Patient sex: M
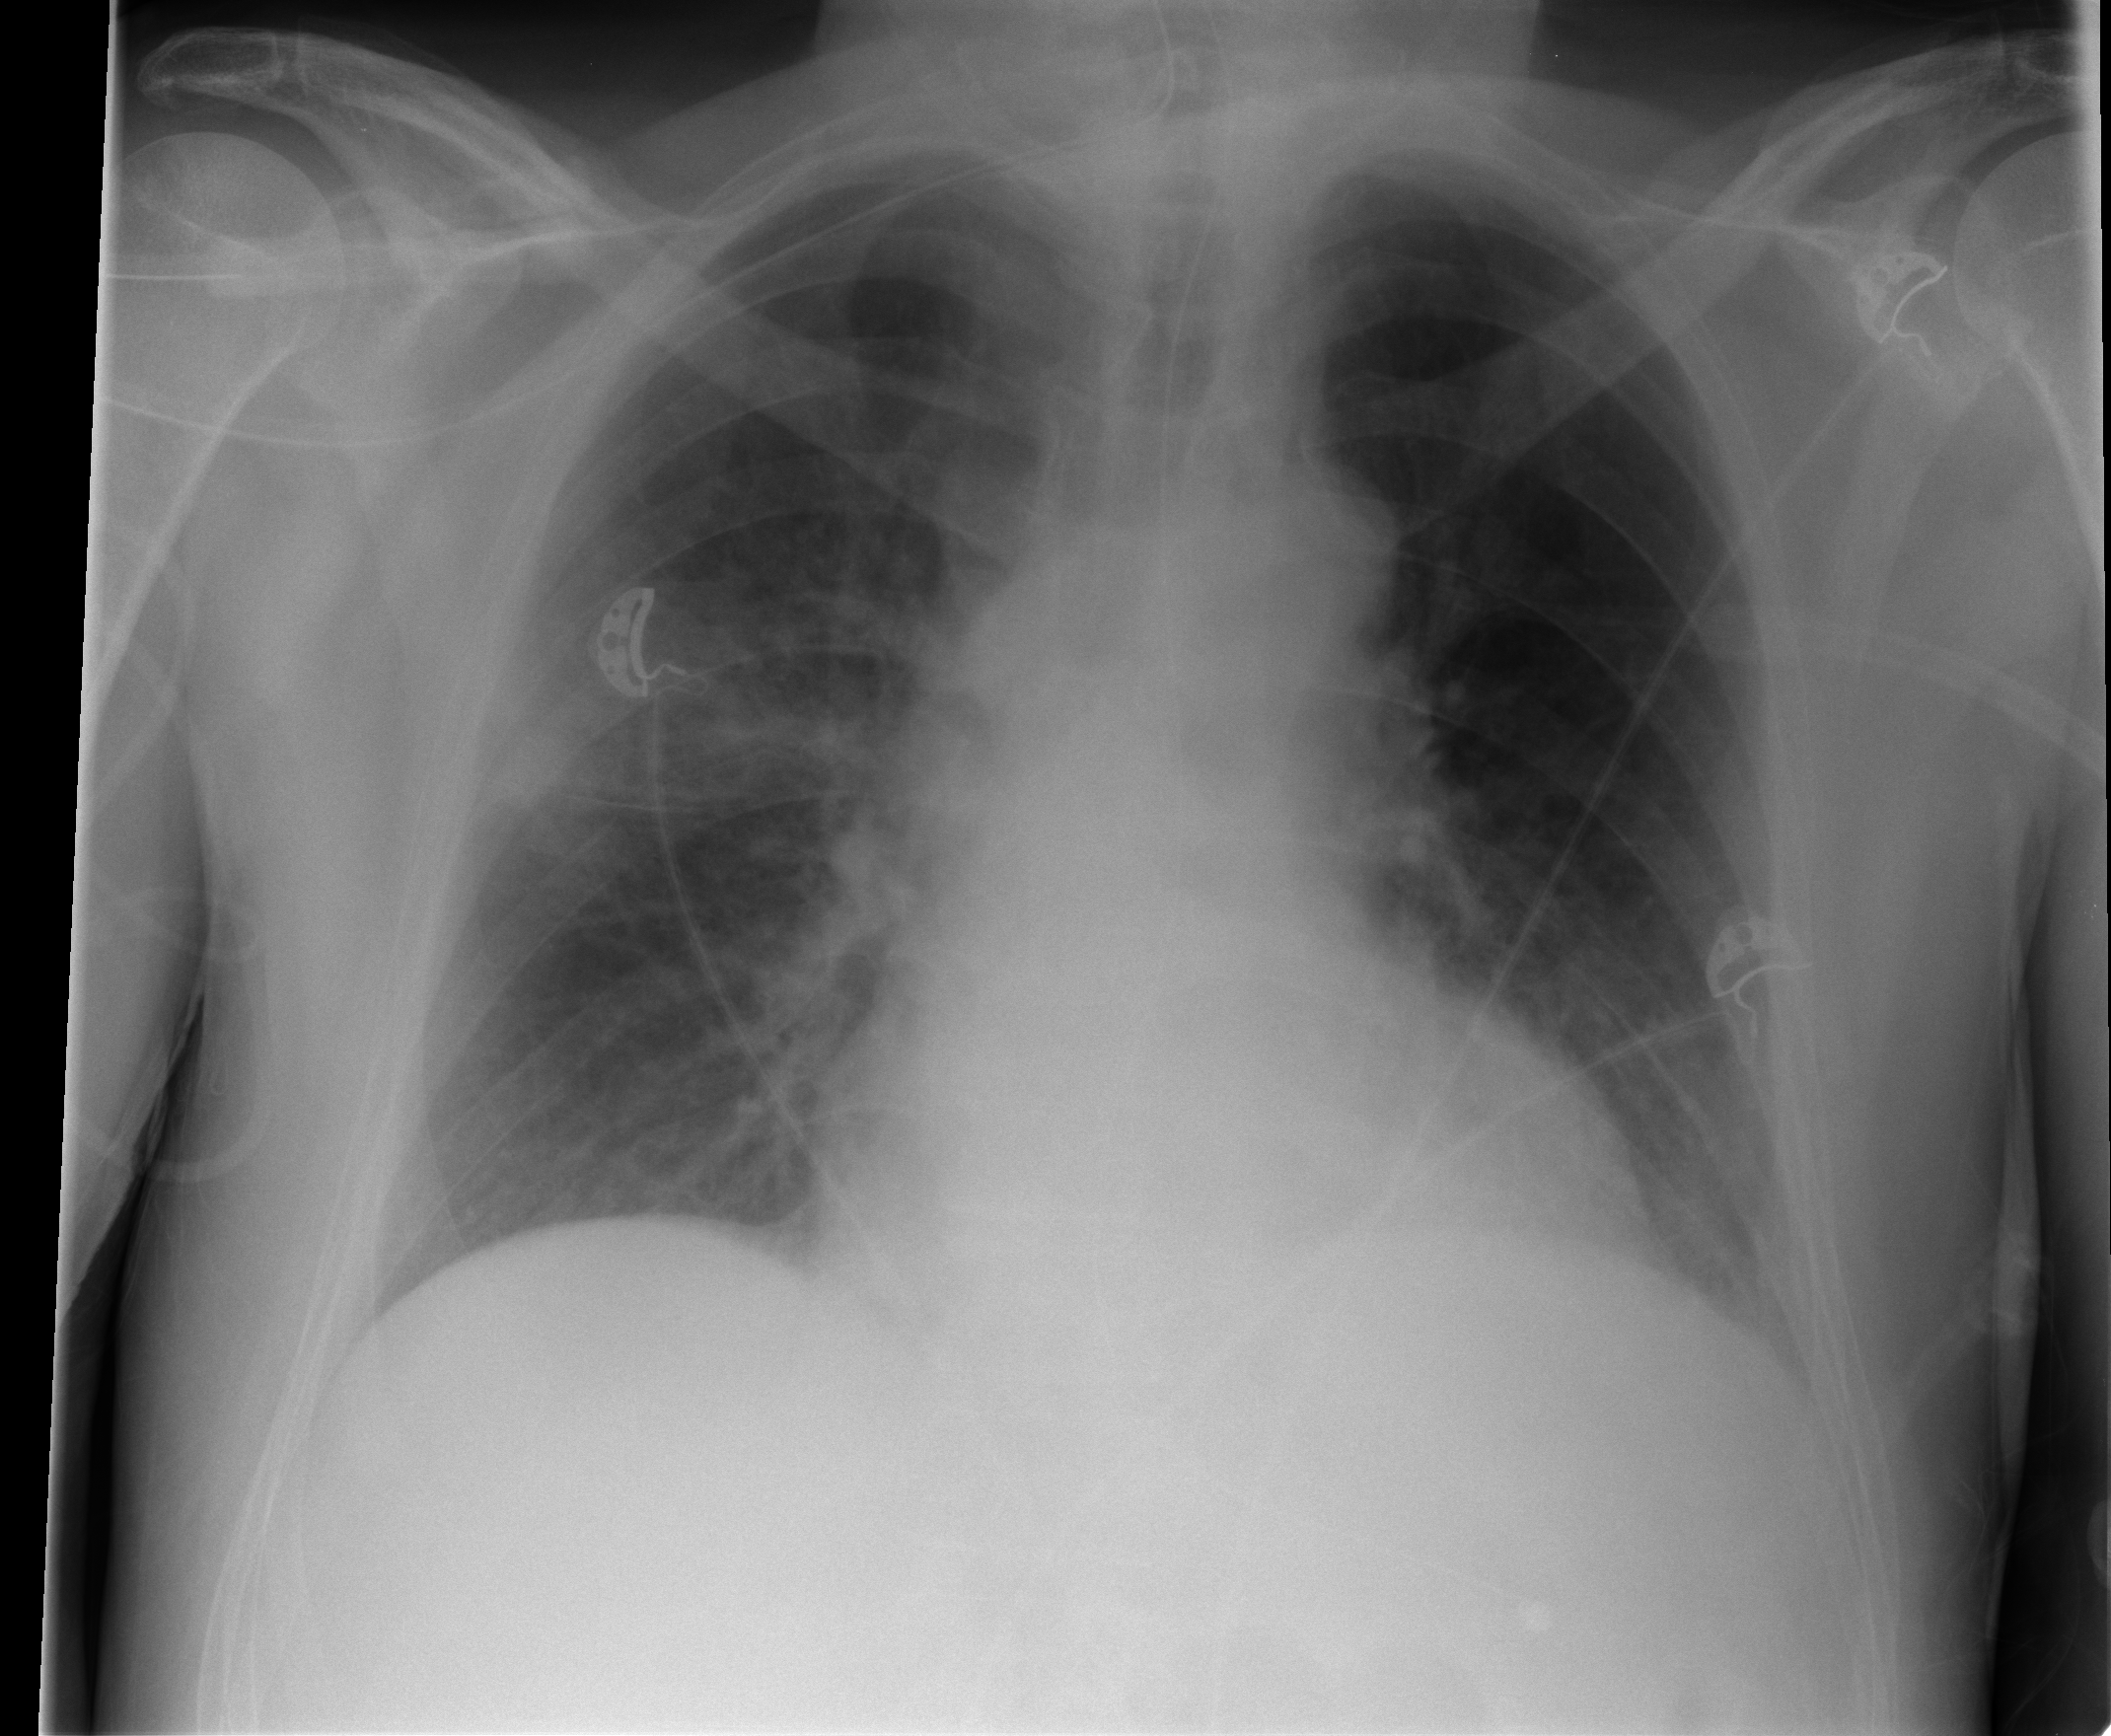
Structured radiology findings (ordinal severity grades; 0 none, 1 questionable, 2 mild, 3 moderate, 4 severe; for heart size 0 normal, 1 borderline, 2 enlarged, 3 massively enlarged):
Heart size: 0
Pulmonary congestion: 0
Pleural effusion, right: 0
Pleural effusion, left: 0
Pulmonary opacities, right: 2
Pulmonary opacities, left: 0
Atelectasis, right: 0
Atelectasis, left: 0